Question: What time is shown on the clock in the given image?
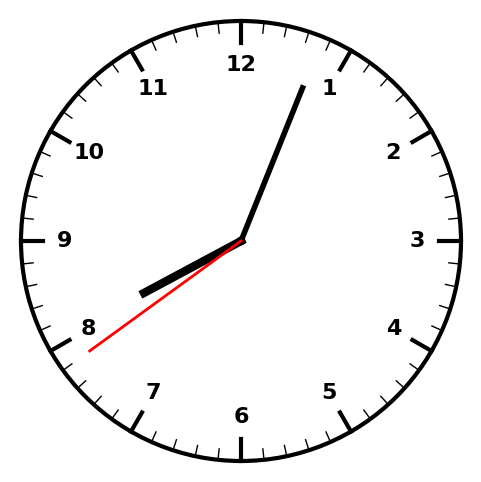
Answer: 08:03:39